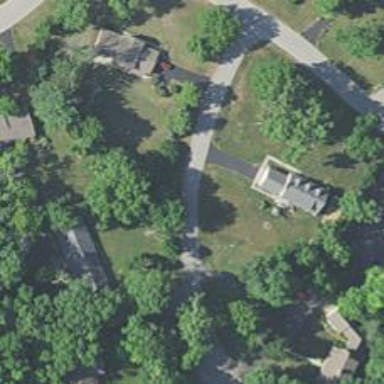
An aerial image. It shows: Residential road.